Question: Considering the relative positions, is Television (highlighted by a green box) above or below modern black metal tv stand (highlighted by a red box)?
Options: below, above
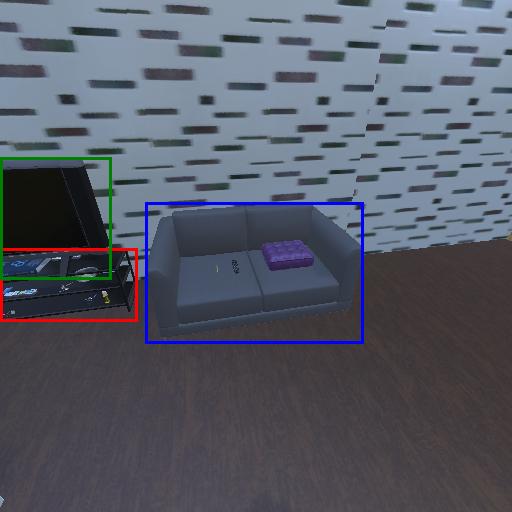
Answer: below